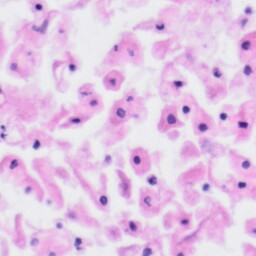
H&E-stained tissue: Tonsil